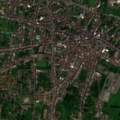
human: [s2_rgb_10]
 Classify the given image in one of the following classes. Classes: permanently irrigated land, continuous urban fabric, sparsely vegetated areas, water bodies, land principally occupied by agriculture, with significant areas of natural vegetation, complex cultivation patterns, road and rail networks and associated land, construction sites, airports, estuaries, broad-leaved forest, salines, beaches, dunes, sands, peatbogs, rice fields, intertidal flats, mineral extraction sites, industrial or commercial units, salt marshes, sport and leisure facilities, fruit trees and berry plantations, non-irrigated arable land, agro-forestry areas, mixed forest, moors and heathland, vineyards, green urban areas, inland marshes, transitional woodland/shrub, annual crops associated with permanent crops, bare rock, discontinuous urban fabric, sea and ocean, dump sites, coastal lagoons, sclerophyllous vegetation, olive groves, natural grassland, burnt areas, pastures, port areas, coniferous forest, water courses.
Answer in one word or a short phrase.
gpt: discontinuous urban fabric, industrial or commercial units